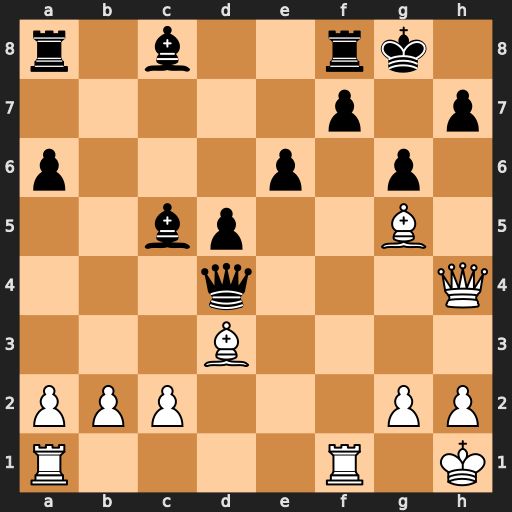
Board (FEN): r1b2rk1/5p1p/p3p1p1/2bp2B1/3q3Q/3B4/PPP3PP/R4R1K
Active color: w
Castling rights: -
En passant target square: -
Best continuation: Rf4